Field crop: maize
Growth stage: 1
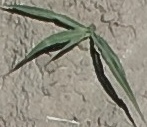
Species: sorghum